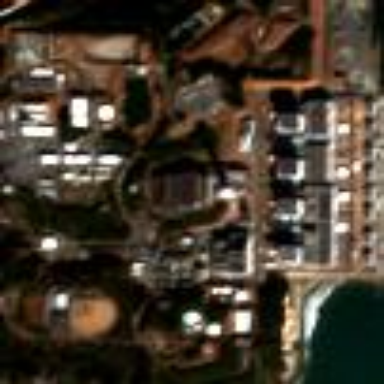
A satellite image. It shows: Industrial area featuring nuclear power plant.